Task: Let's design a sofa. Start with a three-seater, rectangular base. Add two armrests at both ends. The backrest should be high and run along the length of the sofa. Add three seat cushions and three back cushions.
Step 300:
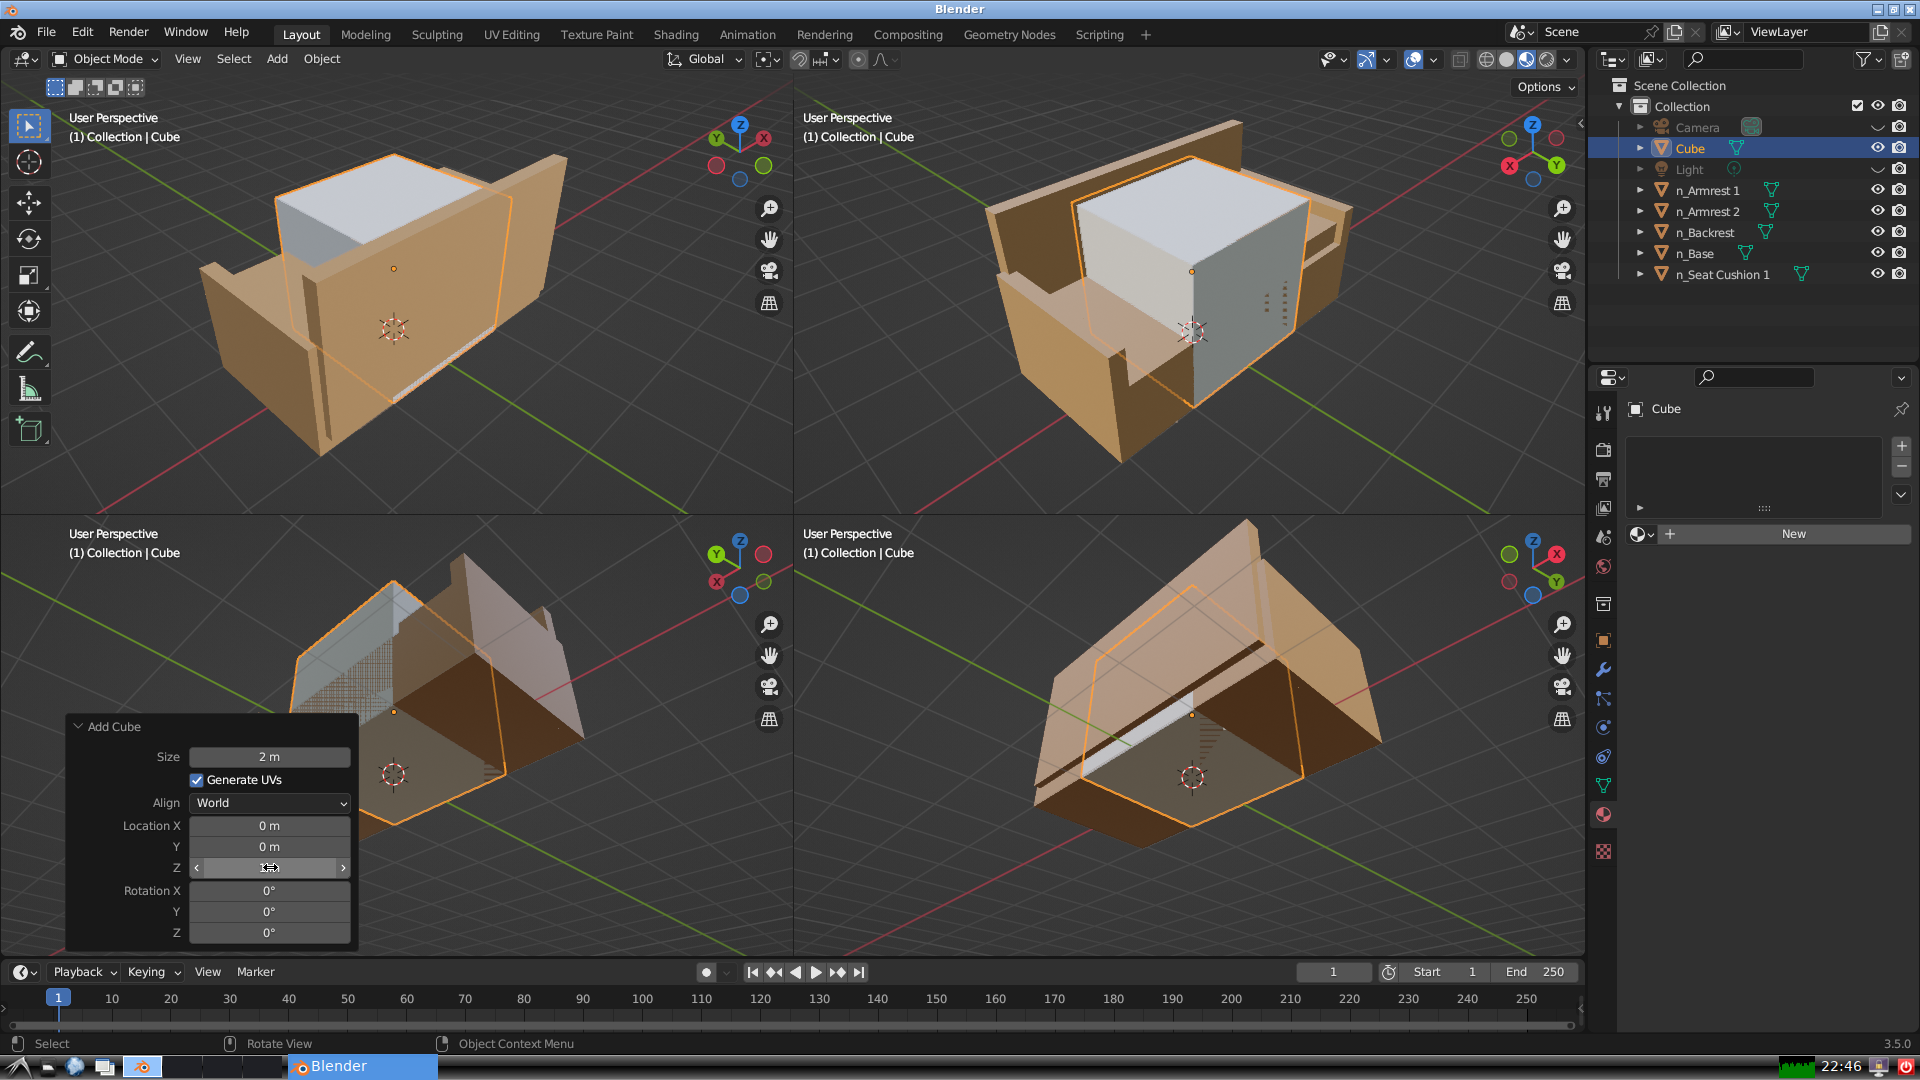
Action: {"mouse_move": [960, 540]}